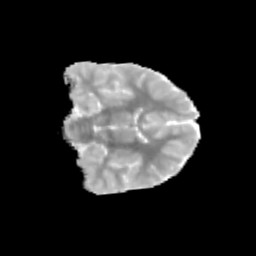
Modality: MD
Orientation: coronal
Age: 9
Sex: male
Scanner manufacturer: siemens
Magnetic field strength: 3 T
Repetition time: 3.8 s
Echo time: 0.07 s